Question: I need to do a session filter. is the login. If login is successful, the user will be redirected for 'app/conta.xhtml', but if user writes directly in address bar and not logged in must be redirected for again.

All pages that are in app/* must not be accessed without successful login.
My class 'LoginFilter' is in the package 'filtro'
'''
@WebFilter("/app/*")
public class LoginFilter implements Filter {
@Override
public void init(FilterConfig config) throws ServletException {
// If you have any <init-param> in web.xml, then you could get them
// here by config.getInitParameter("name") and assign it as field.
}
@Override
public void doFilter(ServletRequest req, ServletResponse res, FilterChain chain) throws IOException, ServletException {
HttpServletRequest request = (HttpServletRequest) req;
HttpServletResponse response = (HttpServletResponse) res;
HttpSession session = request.getSession(false);
if (session == null || session.getAttribute("idUsuario") == null) {
response.sendRedirect(request.getContextPath() + "../index.xhtml"); // No logged-in user found, so redirect to login page.
} else {
chain.doFilter(req, res); // Logged-in user found, so just continue request.
}
}
@Override
public void destroy() {
// If you have assigned any expensive resources as field of
// this Filter class, then you could clean/close them here.
}
}
'''
My web.xml
'''
<?xml version="1.0" encoding="UTF-8"?>
<web-app version="3.0" xmlns="http://java.sun.com/xml/ns/javaee" xmlns:xsi="http://www.w3.org/2001/XMLSchema-instance" xsi:schemaLocation="http://java.sun.com/xml/ns/javaee http://java.sun.com/xml/ns/javaee/web-app_3_0.xsd">
<context-param>
<param-name>javax.faces.PROJECT_STAGE</param-name>
<param-value>Development</param-value>
</context-param>
<servlet>
<servlet-name>Faces Servlet</servlet-name>
<servlet-class>javax.faces.webapp.FacesServlet</servlet-class>
<load-on-startup>1</load-on-startup>
</servlet>
<servlet-mapping>
<servlet-name>Faces Servlet</servlet-name>
<url-pattern>/faces/*</url-pattern>
</servlet-mapping>
<session-config>
<session-timeout>
30
</session-timeout>
</session-config>
<welcome-file-list>
<welcome-file>faces/index.xhtml</welcome-file>
</welcome-file-list>
<filter>
<filter-name>Login Filter</filter-name>
<filter-class>filtro.LoginFilter</filter-class>
</filter>
<filter-mapping>
<filter-name>Login Filter</filter-name>
<url-pattern>/app/*</url-pattern>
</filter-mapping>
</web-app>
'''
Despite all this, I can enter /faces/app/conta.xhtml and have normal access!
This is my code for = validarLogin()
'BeanUsuarios.java'
'''
@ManagedBean
@ViewScoped
public class BeanUsuarios {
private Usuario usuario;
public Usuario getUsuario() {
return usuario;
}
public void setUsuario(Usuario usuario) {
this.usuario = usuario;
}
@PostConstruct
public void BeanUsuario(){
if(getUsuario()==null){
usuario = new Usuario();
}
}
public void validarLogin(){
UsuarioJpaController cUsuario = new UsuarioJpaController();
cUsuario.getEntityManager().createNamedQuery("Usuario.findByLogin").setParameter("login", this.usuario.getLogin()).getSingleResult();
if(usuario != null){
if(usuario.getSenha().equals(this.usuario.getSenha())){
FacesContext fc = FacesContext.getCurrentInstance();
HttpSession session = (HttpSession) fc.getExternalContext().getSession(false);
session.setAttribute("idUsuario", this.usuario.getId());
try {
FacesContext.getCurrentInstance()
.getExternalContext()
.redirect("app/conta.xhtml");
} catch (IOException ex) {
Logger.getLogger(BeanUsuarios.class.getName()).log(Level.SEVERE, null, ex);
}
}else{
}
}
}
}
'''
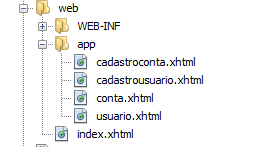
Answer: You have two options:
1. Change the filter URL mapping to /faces/app* since that's how you're accessing your pages.
2. In the web.xml file, get rid of the /faces/* servlet mapping and use *.xhtml instead. This would require to change your welcome file to index.xhtml only.
IMO I would use option 2 since I don't like the Faces Servlet process the non-JSF related requests as JavaScript, CSS and images files.